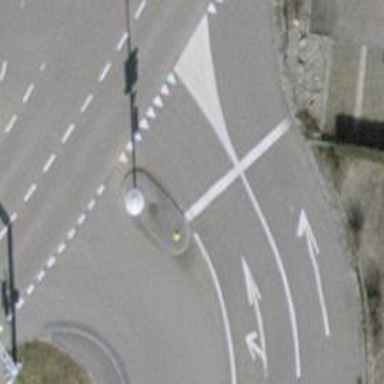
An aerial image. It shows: Road with traffic signals.